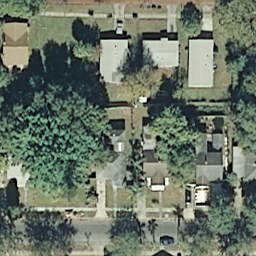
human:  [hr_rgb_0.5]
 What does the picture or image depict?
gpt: medium residential